Question: I'm doing and android app and I just doing a listView and I want that my rowview have a ImageView on left, NAme on central row and 5 image in right, but my problem is that images 2,3,4,5 are not fixed image and depends of the rows that appears or not, but for me it never views images 2,3,4,5, only 1 (sorry, numbers 1,2,3,4,5 are icons).
I want this, and for this numbers 2,3,4,5 are optionals views.

this is my row.xml:
'''
<?xml version="1.0" encoding="utf-8"?>
<RelativeLayout xmlns:android="http://schemas.android.com/apk/res/android"
android:layout_height="wrap_content" android:id="@+id/row_def"
android:orientation="horizontal" android:layout_width="fill_parent">
<ImageView
android:id="@+id/profile_picture"
android:layout_width="wrap_content"
android:layout_height="wrap_content"
android:layout_alignParentTop="true"
android:layout_alignParentBottom="true"
android:layout_marginRight="6dip" />
<TextView
android:id="@+id/Nombre_Amigo"
android:layout_width="fill_parent"
android:layout_height="wrap_content"
android:layout_toRightOf="@id/profile_picture"
android:gravity="center_vertical" />
<ImageView
android:id="@+id/proveedor_icon"
android:layout_width="16dip"
android:layout_height="16dip"
android:layout_marginRight="6dip"
android:layout_alignParentRight="true"
android:layout_alignParentBottom="true"
/>
<ImageView
android:id="@+id/proveedor_icon2"
android:layout_width="16dip"
android:layout_height="16dip"
android:layout_above="@+id/proveedor_icon"
android:layout_marginRight="6dip"
android:layout_alignParentRight="true" />
<ImageView
android:id="@+id/proveedor_icon3"
android:layout_width="16dip"
android:layout_height="16dip"
android:layout_toLeftOf="@+id/proveedor_icon"
android:layout_alignParentBottom="true"
android:layout_marginRight="3dip"/>
<ImageView
android:id="@+id/proveedor_icon4"
android:layout_width="16dip"
android:layout_height="16dip"
android:layout_marginRight="3dip"
android:layout_toLeftOf="@+id/proveedor_icon2"
android:layout_above="@+id/proveedor_icon3"
/>
<ImageView
android:id="@+id/proveedor_icon5"
android:layout_width="16dip"
android:layout_height="16dip"
android:layout_marginRight="3dip"
android:layout_alignParentBottom="true"
android:layout_toLeftOf="@+id/proveedor_icon4" />
</RelativeLayout>
'''
and this is my adapter:
'''
@Override
public View getView(int position, View convertView, ViewGroup parent) {
View rowView = convertView;
if (convertView == null ){//&& !myList.get(position).getIdTeneaPhoneAmigo().equals("NO")) {
LayoutInflater inflater = LayoutInflater.from(context);//context.getLayoutInflater();
rowView = inflater.inflate(R.layout.row_def, null);
ViewHolder viewHolder = new ViewHolder();
viewHolder.text = (TextView) rowView.findViewById(R.id.Nombre_Amigo);
viewHolder.image = (ImageView) rowView.findViewById(R.id.profile_picture);
viewHolder.image.setAdjustViewBounds(true);
viewHolder.image.setMaxHeight(48);
viewHolder.image.setMaxWidth(48);
viewHolder.icon_proveedor = (ImageView) rowView.findViewById(R.id.proveedor_icon);
viewHolder.icon_proveedor2 = (ImageView) rowView.findViewById(R.id.proveedor_icon2);
viewHolder.icon_proveedor3 = (ImageView) rowView.findViewById(R.id.proveedor_icon3);
viewHolder.icon_proveedor4 = (ImageView) rowView.findViewById(R.id.proveedor_icon4);
viewHolder.icon_proveedor5 = (ImageView) rowView.findViewById(R.id.proveedor_icon5);
rowView.setTag(viewHolder);
}
Log.d("MyPerformanceArrayAdapter","getView, fora del if (convertView == null)");
ViewHolder holder = (ViewHolder) rowView.getTag();
Bitmap bitmap = myList.get(position).getPicSquare();
Log.d("MyPerformanceArrayAdapter","Bitmap: "+bitmap);
holder.image.setImageBitmap(bitmap);
String nombre = myList.get(position).getNombreAmigo();
holder.text.setText(nombre);
Log.d("MyPerformanceArrayAdapter","name: "+nombre);
int idRow = myList.get(position).getIdRowAmigo();
int prov = myList.get(position).getIDRedsocial();
if (prov == 0){
holder.icon_proveedor.setImageResource(R.drawable.facebook_icon);
}
if (prov == 1){
holder.icon_proveedor.setImageResource(R.drawable.agenda);
}
if(prov == 2){
holder.icon_proveedor.setImageResource(R.drawable.linkedin_icon);
}
if(prov == 3){
holder.icon_proveedor.setImageResource(R.drawable.twitter_icon);
}
if (prov == 4){
holder.icon_proveedor.setImageResource(R.drawable.google_icon);
}
//////FUSION
/////// FUSION DE SOLO 2 CONTACTOS
if (prov == 5){
Log.d("Adapter"," Fusion idRow: "+idRow);
db = new DatabaseHandler(context);
database = db.getReadableDatabase();
List<Integer> lista_prov = new ArrayList<Integer>();
lista_prov = db.ObetenrProveedorSocial(idRow);
Log.d("Adapter"," lista_prov: "+lista_prov);
int i=0;
for(int proveedor : lista_prov){
if(i==0){
if (proveedor == 0){
holder.icon_proveedor.setImageResource(R.drawable.facebook_icon);
}
if (proveedor == 1){
holder.icon_proveedor.setImageResource(R.drawable.agenda);
}
if(proveedor == 2){
holder.icon_proveedor.setImageResource(R.drawable.linkedin_icon);
}
if(proveedor == 3){
holder.icon_proveedor.setImageResource(R.drawable.twitter_icon);
}
if (proveedor == 4){
holder.icon_proveedor.setImageResource(R.drawable.google_icon);
}
Log.d("ADAPTER","i: "+i);
Log.d("ADAPTER","proveedor: "+proveedor);
}
if(i==1){
if (proveedor == 0){
holder.icon_proveedor2.setImageResource(R.drawable.facebook_icon);
}
if (proveedor == 1){
holder.icon_proveedor2.setImageResource(R.drawable.agenda);
}
if(proveedor == 2){
holder.icon_proveedor2.setImageResource(R.drawable.linkedin_icon);
}
if(proveedor == 3){
holder.icon_proveedor2.setImageResource(R.drawable.twitter_icon);
}
if (proveedor == 4){
holder.icon_proveedor2.setImageResource(R.drawable.google_icon);
}
Log.d("ADAPTER","i: "+i);
Log.d("ADAPTER","proveedor: "+proveedor);
}
i++;
Log.d("ADAPTER FINAL","i: "+i);
}
}
/////// FUSION DE SOLO 3 CONTACTOS
if (prov == 6){
List<Integer> lista_prov = db.ObetenrProveedorSocial(idRow);
int i=0;
for(int proveedor : lista_prov){
if(i==0){
if (proveedor == 0){
holder.icon_proveedor.setImageResource(R.drawable.facebook_icon);
}
if (proveedor == 1){
holder.icon_proveedor.setImageResource(R.drawable.agenda);
}
if(proveedor == 2){
holder.icon_proveedor.setImageResource(R.drawable.linkedin_icon);
}
if(proveedor == 3){
holder.icon_proveedor.setImageResource(R.drawable.twitter_icon);
}
if (proveedor == 4){
holder.icon_proveedor.setImageResource(R.drawable.google_icon);
}
}
if(i==1){
if (proveedor == 0){
holder.icon_proveedor2.setImageResource(R.drawable.facebook_icon);
}
if (proveedor == 1){
holder.icon_proveedor2.setImageResource(R.drawable.agenda);
}
if(proveedor == 2){
holder.icon_proveedor2.setImageResource(R.drawable.linkedin_icon);
}
if(proveedor == 3){
holder.icon_proveedor2.setImageResource(R.drawable.twitter_icon);
}
if (proveedor == 4){
holder.icon_proveedor2.setImageResource(R.drawable.google_icon);
}
}
if(i==2){
if (proveedor == 0){
holder.icon_proveedor3.setImageResource(R.drawable.facebook_icon);
}
if (proveedor == 1){
holder.icon_proveedor3.setImageResource(R.drawable.agenda);
}
if(proveedor == 2){
holder.icon_proveedor3.setImageResource(R.drawable.linkedin_icon);
}
if(proveedor == 3){
holder.icon_proveedor3.setImageResource(R.drawable.twitter_icon);
}
if (proveedor == 4){
holder.icon_proveedor3.setImageResource(R.drawable.google_icon);
}
}
i++;
}
}
/////// FUSION DE SOLO 4 CONTACTOS
if (prov == 7){
List<Integer> lista_prov = db.ObetenrProveedorSocial(idRow);
int i=0;
for(int proveedor : lista_prov){
if(i==0){
if (proveedor == 0){
holder.icon_proveedor.setImageResource(R.drawable.facebook_icon);
}
if (proveedor == 1){
holder.icon_proveedor.setImageResource(R.drawable.agenda);
}
if(proveedor == 2){
holder.icon_proveedor.setImageResource(R.drawable.linkedin_icon);
}
if(proveedor == 3){
holder.icon_proveedor.setImageResource(R.drawable.twitter_icon);
}
if (proveedor == 4){
holder.icon_proveedor.setImageResource(R.drawable.google_icon);
}
}
if(i==1){
if (proveedor == 0){
holder.icon_proveedor2.setImageResource(R.drawable.facebook_icon);
}
if (proveedor == 1){
holder.icon_proveedor2.setImageResource(R.drawable.agenda);
}
if(proveedor == 2){
holder.icon_proveedor2.setImageResource(R.drawable.linkedin_icon);
}
if(proveedor == 3){
holder.icon_proveedor2.setImageResource(R.drawable.twitter_icon);
}
if (proveedor == 4){
holder.icon_proveedor2.setImageResource(R.drawable.google_icon);
}
}
if(i==2){
if (proveedor == 0){
holder.icon_proveedor3.setImageResource(R.drawable.facebook_icon);
}
if (proveedor == 1){
holder.icon_proveedor3.setImageResource(R.drawable.agenda);
}
if(proveedor == 2){
holder.icon_proveedor3.setImageResource(R.drawable.linkedin_icon);
}
if(proveedor == 3){
holder.icon_proveedor3.setImageResource(R.drawable.twitter_icon);
}
if (proveedor == 4){
holder.icon_proveedor3.setImageResource(R.drawable.google_icon);
}
}
if(i==3){
if (proveedor == 0){
holder.icon_proveedor4.setImageResource(R.drawable.facebook_icon);
}
if (proveedor == 1){
holder.icon_proveedor4.setImageResource(R.drawable.agenda);
}
if(proveedor == 2){
holder.icon_proveedor4.setImageResource(R.drawable.linkedin_icon);
}
if(proveedor == 3){
holder.icon_proveedor4.setImageResource(R.drawable.twitter_icon);
}
if (proveedor == 4){
holder.icon_proveedor4.setImageResource(R.drawable.google_icon);
}
}
i++;
}
}
/////// FUSION DE SOLO 5 CONTACTOS
if (prov == 8){
List<Integer> lista_prov = db.ObetenrProveedorSocial(idRow);
int i=0;
for(int proveedor : lista_prov){
if(i==0){
if (proveedor == 0){
holder.icon_proveedor.setImageResource(R.drawable.facebook_icon);
}
if (proveedor == 1){
holder.icon_proveedor.setImageResource(R.drawable.agenda);
}
if(proveedor == 2){
holder.icon_proveedor.setImageResource(R.drawable.linkedin_icon);
}
if(proveedor == 3){
holder.icon_proveedor.setImageResource(R.drawable.twitter_icon);
}
if (proveedor == 4){
holder.icon_proveedor.setImageResource(R.drawable.google_icon);
}
}
if(i==1){
if (proveedor == 0){
holder.icon_proveedor2.setImageResource(R.drawable.facebook_icon);
}
if (proveedor == 1){
holder.icon_proveedor2.setImageResource(R.drawable.agenda);
}
if(proveedor == 2){
holder.icon_proveedor2.setImageResource(R.drawable.linkedin_icon);
}
if(proveedor == 3){
holder.icon_proveedor2.setImageResource(R.drawable.twitter_icon);
}
if (proveedor == 4){
holder.icon_proveedor2.setImageResource(R.drawable.google_icon);
}
}
if(i==2){
if (proveedor == 0){
holder.icon_proveedor3.setImageResource(R.drawable.facebook_icon);
}
if (proveedor == 1){
holder.icon_proveedor3.setImageResource(R.drawable.agenda);
}
if(proveedor == 2){
holder.icon_proveedor3.setImageResource(R.drawable.linkedin_icon);
}
if(proveedor == 3){
holder.icon_proveedor3.setImageResource(R.drawable.twitter_icon);
}
if (proveedor == 4){
holder.icon_proveedor3.setImageResource(R.drawable.google_icon);
}
}
if(i==3){
if (proveedor == 0){
holder.icon_proveedor4.setImageResource(R.drawable.facebook_icon);
}
if (proveedor == 1){
holder.icon_proveedor4.setImageResource(R.drawable.agenda);
}
if(proveedor == 2){
holder.icon_proveedor4.setImageResource(R.drawable.linkedin_icon);
}
if(proveedor == 3){
holder.icon_proveedor4.setImageResource(R.drawable.twitter_icon);
}
if (proveedor == 4){
holder.icon_proveedor4.setImageResource(R.drawable.google_icon);
}
}
if(i==4){
if (proveedor == 0){
holder.icon_proveedor5.setImageResource(R.drawable.facebook_icon);
}
if (proveedor == 1){
holder.icon_proveedor5.setImageResource(R.drawable.agenda);
}
if(proveedor == 2){
holder.icon_proveedor5.setImageResource(R.drawable.linkedin_icon);
}
if(proveedor == 3){
holder.icon_proveedor5.setImageResource(R.drawable.twitter_icon);
}
if (proveedor == 4){
holder.icon_proveedor5.setImageResource(R.drawable.google_icon);
}
}
i++;
}
}
rowView.setTag(holder);
return rowView;
}
'''
but it doesn't work and I don't know why. In some cases It should show more than numbre 1 but it only show number 1. why??
can someone help me? thank you!!
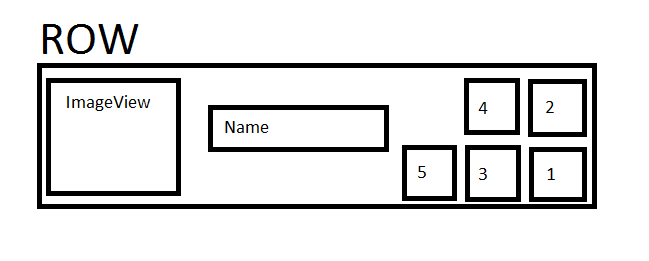
Answer: I've got the solution of my problem! my adapter it was ok, the problem is was on the row_def.xml, because it was not correct params of the items, but now I got it!
this is the correct way:
'''
<RelativeLayout xmlns:android="http://schemas.android.com/apk/res/android"
android:layout_height="wrap_content" android:id="@+id/row_def"
android:orientation="horizontal" android:layout_width="fill_parent">
<ImageView
android:id="@+id/profile_picture"
android:layout_width="wrap_content"
android:layout_height="wrap_content"
android:layout_alignParentTop="true"
android:layout_alignParentBottom="true"
android:layout_marginRight="6dip" />
<TextView
android:id="@+id/Nombre_Amigo"
android:layout_width="fill_parent"
android:layout_height="wrap_content"
android:layout_toRightOf="@+id/profile_picture"
android:gravity="center_vertical" />
<ImageView
android:id="@+id/proveedor_icon"
android:layout_width="wrap_content"
android:layout_height="wrap_content"
android:layout_marginRight="6dip"
android:layout_alignParentRight="true"
android:layout_alignParentBottom="true"/>
<ImageView
android:id="@+id/proveedor_icon2"
android:layout_width="wrap_content"
android:layout_height="wrap_content"
android:layout_above="@+id/proveedor_icon"
android:layout_marginRight="6dip"
android:layout_marginBottom="6dip"
android:layout_alignParentRight="true"
android:layout_alignParentTop="true"/>
<ImageView
android:id="@+id/proveedor_icon3"
android:layout_width="wrap_content"
android:layout_height="wrap_content"
android:layout_toLeftOf="@+id/proveedor_icon"
android:layout_marginRight="6dip"
android:layout_alignParentBottom="true"/>
<ImageView
android:id="@+id/proveedor_icon4"
android:layout_width="wrap_content"
android:layout_height="wrap_content"
android:layout_toLeftOf="@+id/proveedor_icon2"
android:layout_above="@+id/proveedor_icon3"
android:layout_marginRight="6dip"
android:layout_marginBottom="6dip"
android:layout_alignParentTop="true"/>
<ImageView
android:id="@+id/proveedor_icon5"
android:layout_width="wrap_content"
android:layout_height="wrap_content"
android:layout_toLeftOf="@+id/proveedor_icon3"
android:layout_marginRight="6dip"
android:layout_alignParentBottom="true" />
</RelativeLayout>
'''
thanks :D